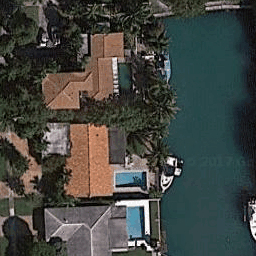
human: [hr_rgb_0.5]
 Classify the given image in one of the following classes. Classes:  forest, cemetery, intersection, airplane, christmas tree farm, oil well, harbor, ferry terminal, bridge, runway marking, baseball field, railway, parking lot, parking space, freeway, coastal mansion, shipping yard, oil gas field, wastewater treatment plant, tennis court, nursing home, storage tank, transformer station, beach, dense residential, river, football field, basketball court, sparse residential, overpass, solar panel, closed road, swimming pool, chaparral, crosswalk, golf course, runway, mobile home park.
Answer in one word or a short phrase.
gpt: coastal mansion